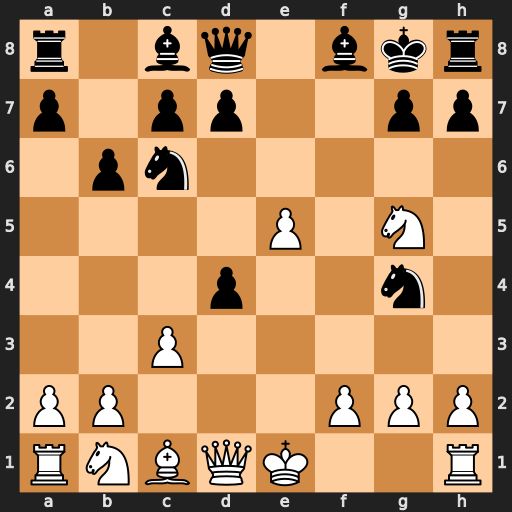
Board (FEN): r1bq1bkr/p1pp2pp/1pn5/4P1N1/3p2n1/2P5/PP3PPP/RNBQK2R
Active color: w
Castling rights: KQ
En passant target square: -
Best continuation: Qb3+ d5 exd6+ Be6 Qxe6#